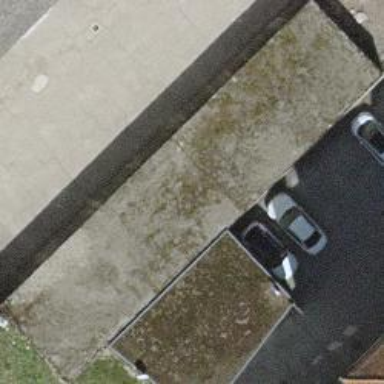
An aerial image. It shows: Garages with flat roofs.